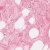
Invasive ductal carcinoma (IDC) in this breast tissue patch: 0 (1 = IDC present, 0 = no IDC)